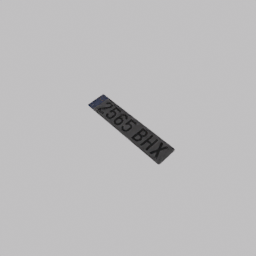
Label: mechanical